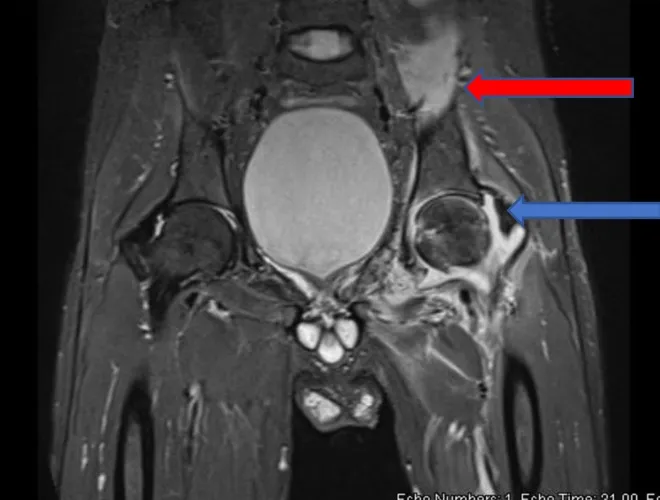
MRI of the left hip demonstrating synovial thickening (Blue) and inflammatory changes involving the surrounding muscles including the iliopsoas (Red). For interpretation of the references to color in this figure legend, the reader is referred to the web version of this article.
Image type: radiology (mri)